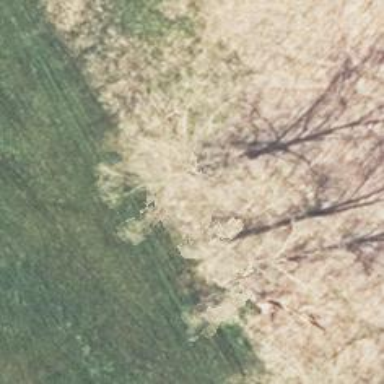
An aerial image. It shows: Deciduous broadleaved tree.